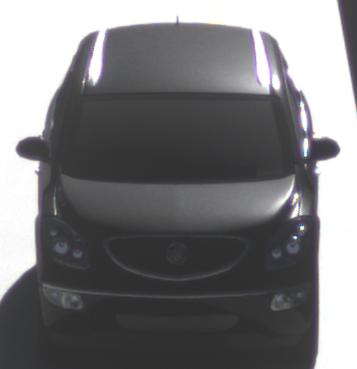
Make: Buick
Model: Enclave
Detailed model: GMT967
Model produced from: 2007
Model produced until: 2017
Doors: 5
Color: black
Road condition: dry road
Daytime: morning or afternoon
Contrast: high contrast